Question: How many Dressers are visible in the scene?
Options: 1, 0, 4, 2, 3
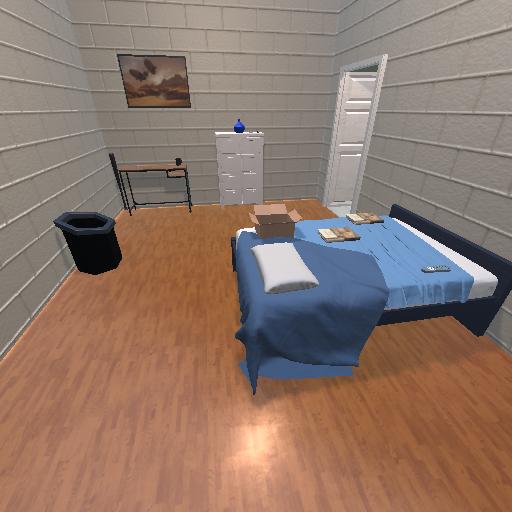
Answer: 1